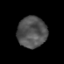
Tissue: prostate
Cell type: T cells
Senescence score: 0.3299
Nuclear area (px): 883
Mean DAPI intensity: 82.409